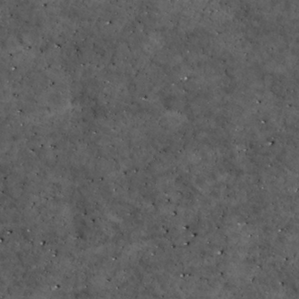
Label: non_frost